Field crop: tomato
Growth stage: 2
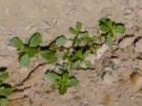
Species: portulaca